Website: apple
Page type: billing-address
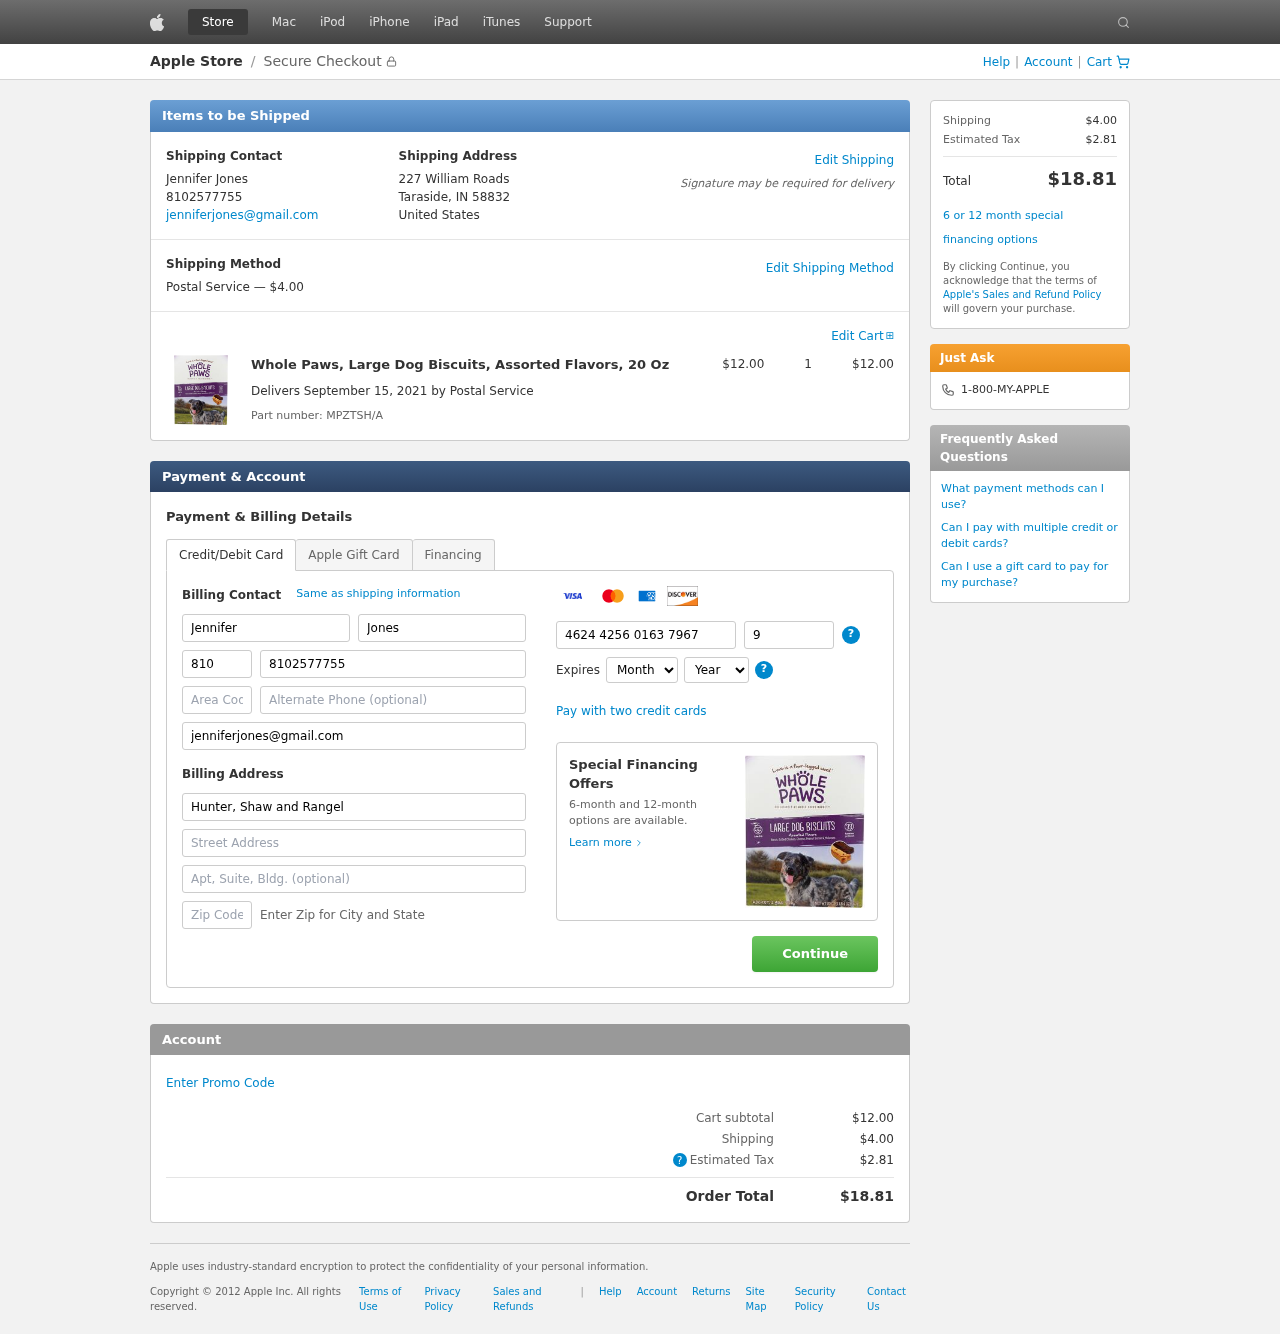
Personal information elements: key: PII_CARD_CVV
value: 934
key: PII_CARD_EXPIRY_MONTH
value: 07
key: PII_CARD_EXPIRY_YEAR
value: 26
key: PII_CARD_NUMBER
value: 4624 4256 0163 7967
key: PII_CITY_STATE_ZIP
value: Taraside, IN 58832
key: PII_COMPANY
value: Hunter, Shaw and Rangel
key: PII_COUNTRY
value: United States
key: PII_EMAIL
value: jenniferjones@gmail.com
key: PII_FIRSTNAME
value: Jennifer
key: PII_FULLNAME
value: Jennifer Jones
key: PII_LASTNAME
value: Jones
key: PII_PHONE
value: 8102577755
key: PII_PHONE_AREA
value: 810
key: PII_STREET
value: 227 William Roads
Product elements: key: PRODUCT1_NAME
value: Whole Paws, Large Dog Biscuits, Assorted Flavors, 20 Oz
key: PRODUCT1_PRICE
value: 12
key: PRODUCT1_QUANTITY
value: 1
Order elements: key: ORDER_SHIPPING_COST
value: $4.00
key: ORDER_SUBTOTAL
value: $12.00
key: ORDER_DELIVERY_DATE
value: September 15, 2021
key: ORDER_PART_NUMBER
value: MPZTSH/A
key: ORDER_TAX
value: $2.81
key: ORDER_TOTAL
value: $18.81